Question: I'd like to create a heat map to analyze the porosity of some specimens that I have 3D-printed. the X-Y coordinates are fixed since they are the positions in which the specimens are printed on the platform.
Heatmap:

'''
Tbl = readtable('Data/heatmap/above.csv');
X = Tbl(:,1);
Y = Tbl(:,2);
porosity = Tbl(:,3);
hmap_above = heatmap(Tbl, 'X', 'Y', 'ColorVariable', 'porosity');
'''
- The first question is: how can I sort the Y-axis of the plot? since it goes from the lower value (top) to the higher value (bottom) and I need it the other way around.- The second question is: I only have around 22 data points and most of the chart is without color, so I'd like to get a smoother heatmap without the black parts.
The data set is quite simple and is shown below:
| X | Y | porosity |
| - | - | -------- |
| 74.4615 | <PHONE> | 0.039172163 |
| 84.8570 | 69.4699 | 0.046314637 |
| 95.2526 | 20.5625 | 0.041855213 |
| <PHONE> | -28.3449 | 0.049796110 |
| <PHONE> | -77.2522 | 0.045010692 |
| 25.5541 | <PHONE> | 0.038562053 |
| 35.9497 | 59.0743 | 0.041553065 |
| 46.3453 | 10.1669 | 0.036152061 |
| 56.7408 | -38.7404 | 0.060719664 |
| 67.1364 | -87.6478 | 0.037756115 |
| -23.3533 | 97.5861 | 0.052840845 |
| -12.9577 | 48.6787 | 0.045216851 |
| -2.5621 | -0.2286 | 0.033645353 |
| 7.8335 | -49.1360 | 0.030670865 |
| 18.2290 | -98.0434 | 0.024952472 |
| -72.2607 | 87.1905 | 0.036199237 |
| -61.8651 | 38.2831 | 0.026725885 |
| -51.4695 | -10.6242 | 0.029212058 |
| -41.0739 | -59.5316 | 0.028572611 |
| -30.6783 | -<PHONE> | 0.036796151 |
| -<PHONE> | 76.7949 | 0.031688096 |
| -<PHONE> | 27.8876 | 0.034619855 |
| -<PHONE> | -21.0198 | 0.039070101 |
| -89.9813 | -69.9272 | NaN |
| -79.5857 | -<PHONE> | NaN |
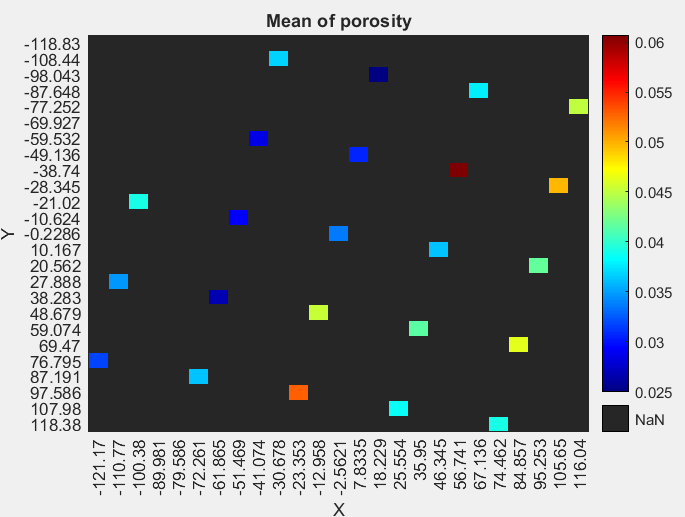
Answer: If you want to assign color to the "black parts" you will have to interpolate the porosity over a finer grid than you currently have.
The best tool for 2D interpolation over a uniformly sampled grid is <URL>
First you have to define the X-Y grid you want to interpolate over, and choose a suitable mesh density.
'''
% this will be the number of points over each side of the grid
gridres = 100 ;
% create a uniform vector on X, from min to max value, made of "gridres" points
xs = linspace(min(X),max(X),gridres) ;
% create a uniform vector on Y, from min to max value, made of "gridres" points
ys = linspace(min(Y),max(Y),gridres) ;
% generate 2D grid coordinates from xs and ys
[xq,yq]=meshgrid(xs,ys) ;
% now interpolate the pososity over the new grid
InterpolatedPorosity = griddata(X,Y,porosity,xq,yq) ;
% Reverse the Y axis (flip the 'yq' matrix upside down)
yq = flipud(yq) ;
'''
Now my version of matlab does not have the 'heatmap' function, so I'll just use 'pcolor' for display.
'''
% now display
hmap_above = pcolor(xq,yq,InterpolatedPorosity);
hmap_above.EdgeColor = [.5 .5 .5] ; % cosmetic adjustment
colorbar
colormap jet
title(['Gridres = ' num2str(gridres)])
'''
---
And here are the results with different grid resolutions (the value of the 'gridres' variable at the beginning):
<URL>
Now you could also ask MATLAB to further graphically smooth the domain by calling:
'''
shading interp
'''
Which in the 2 cases above would yield:
<URL>
---
Notes: As you can see on the gridres=100, you original data are so scattered that at some point interpolating on a denser grid is not going to produce any meaningful improvment. No need to go overkill on your mesh density if you do not have enough data to start with.
Also, the 'pcolor' function uses the matrix input in the opposite way than 'heatmap'. If you use 'heatmap', you have to flip the Y matrix upside down as shown in the code. But if you end up using 'pcolor', then you don't need to flip the Y matrix.
The fact that I did it in the code (to show you how to do) made the result display in the wrong orientation for a display with 'pcolor'. Simply comment the 'yq = flipud(yq) ;' statement if you stick with 'pcolor'.
---
Additionally, if you want to be able to follow the isolevels generated by the interpolation, you can use <URL> to add a layer of information:
Right after the code above, the lines:
'''
hold on
contour(xq,yq,InterpolatedPorosity,20,'LineColor','k')
'''
will yield:
<URL>